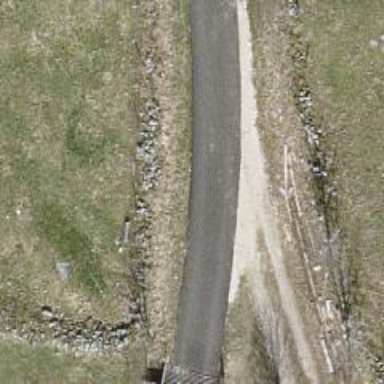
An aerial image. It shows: Wall barrier.